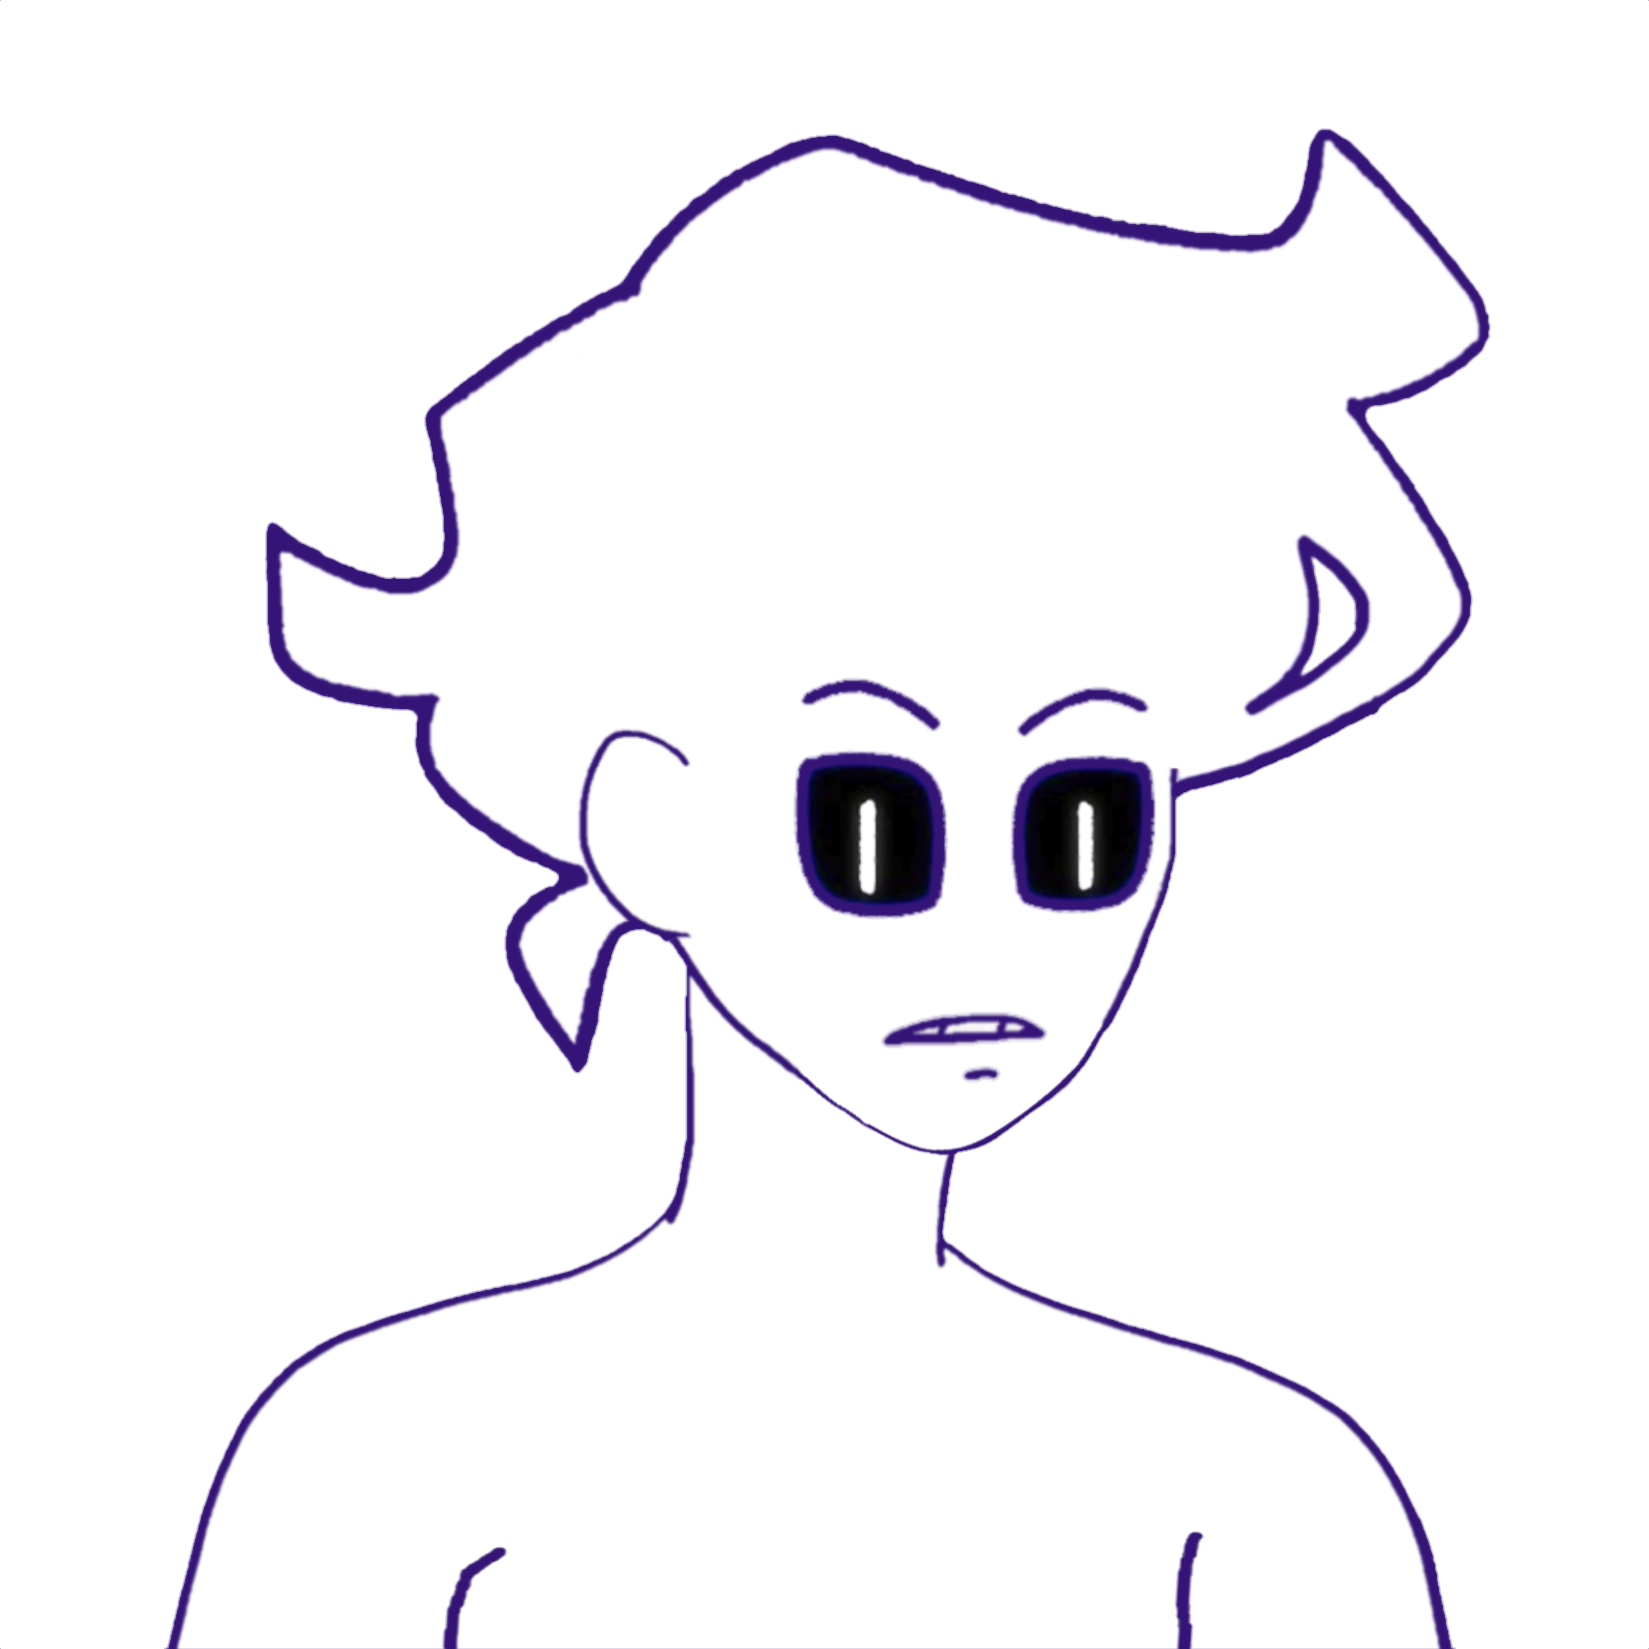
Label: 5_Twinkjak